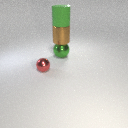
large green metal sphere to the right of small red metal sphere